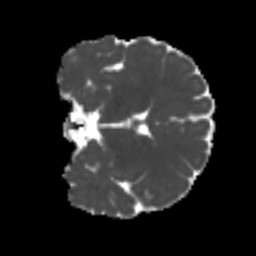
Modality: MD
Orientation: coronal
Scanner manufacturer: siemens
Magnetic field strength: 3 T
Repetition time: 4 s
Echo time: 0.0594 s